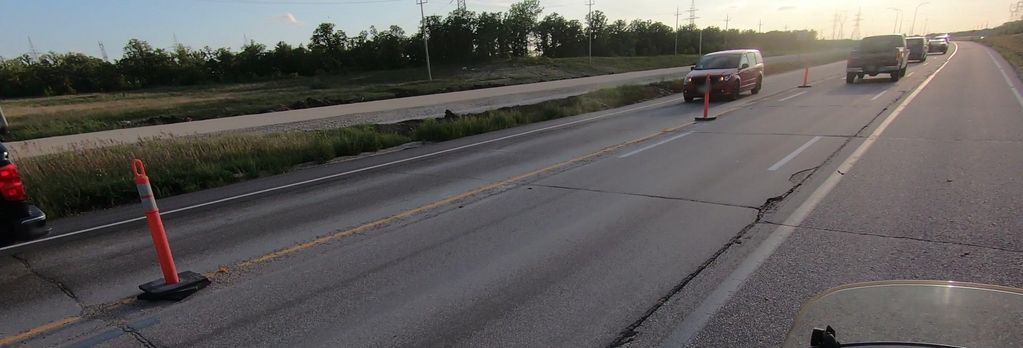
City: winnipeg